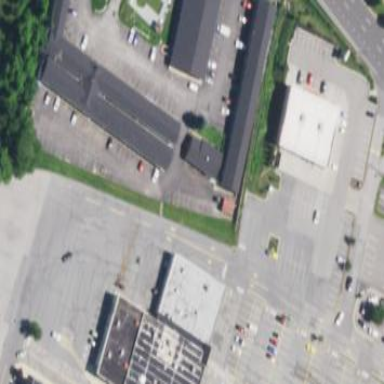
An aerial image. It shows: Retail building.